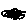
Label: bird